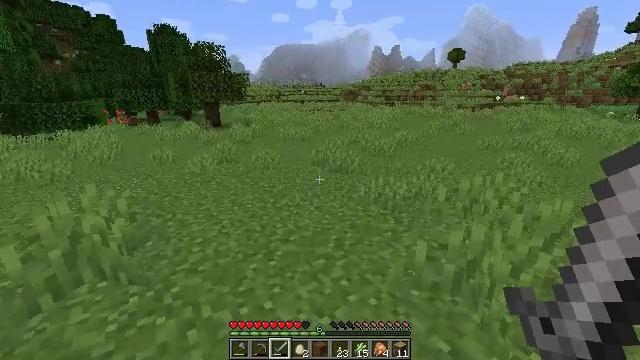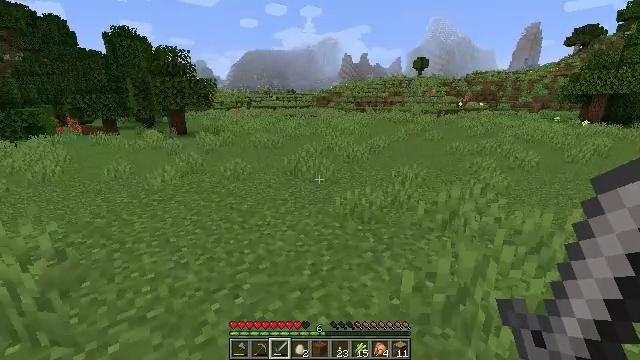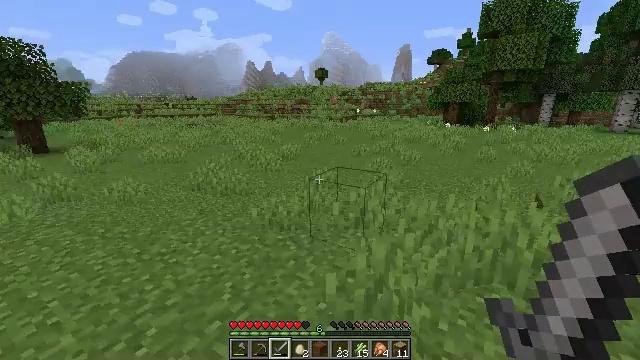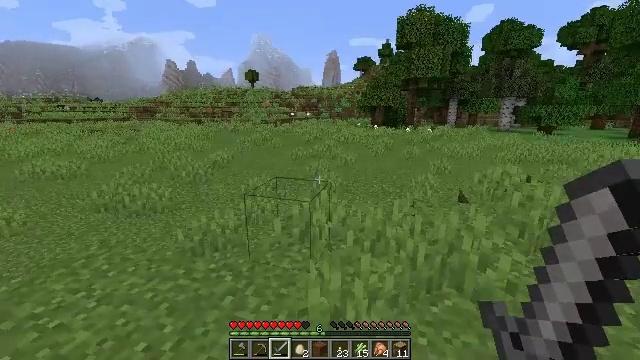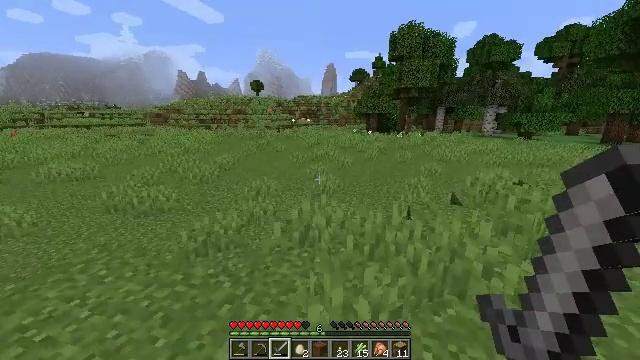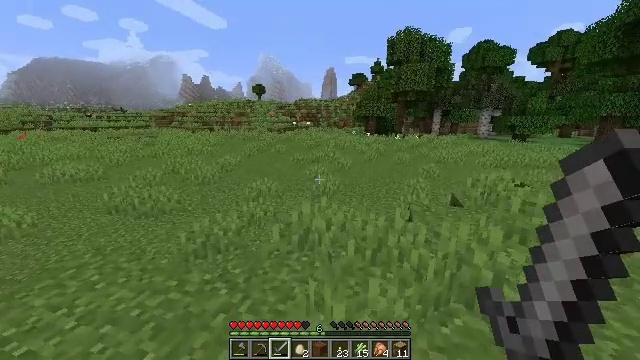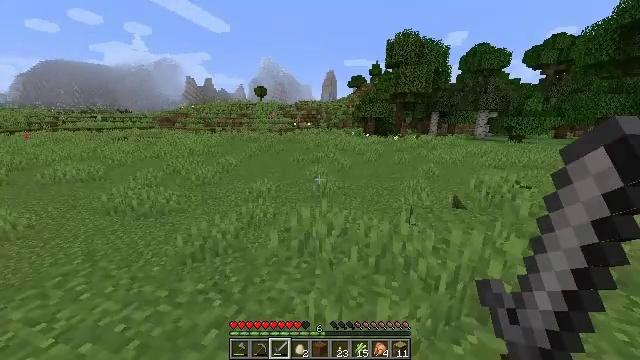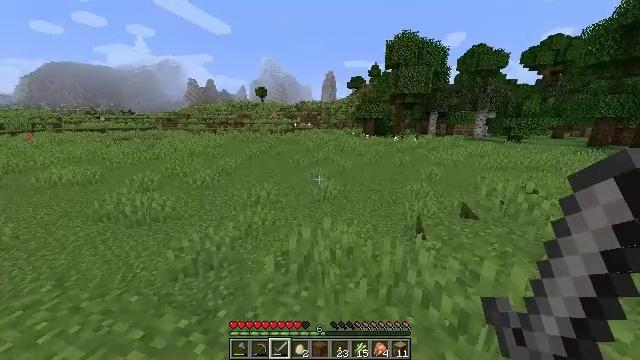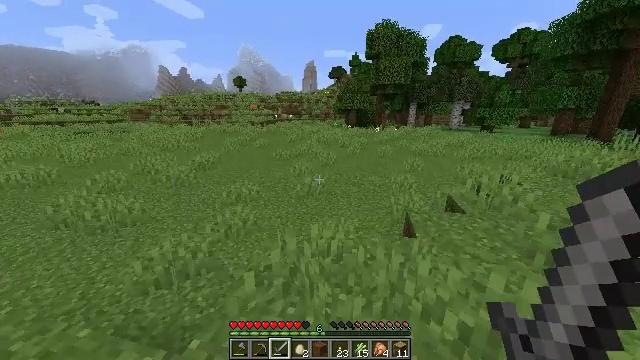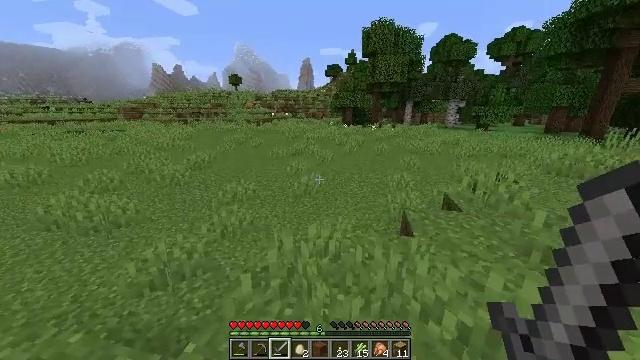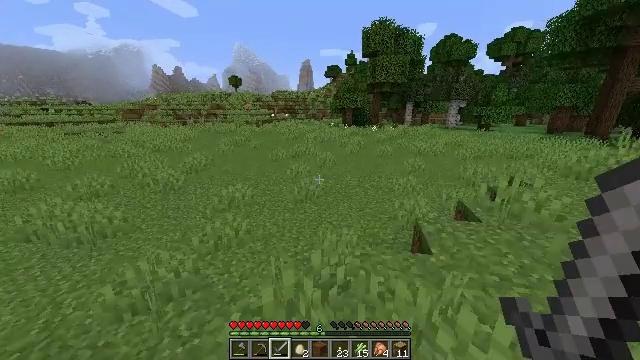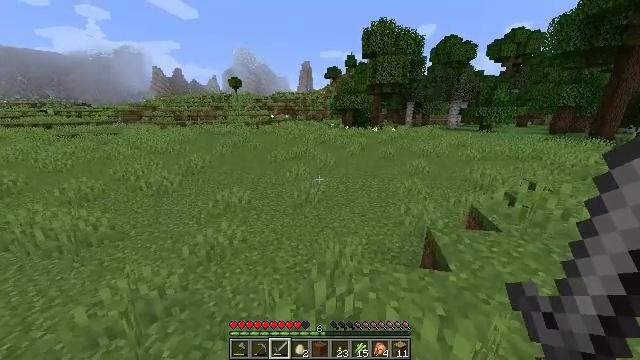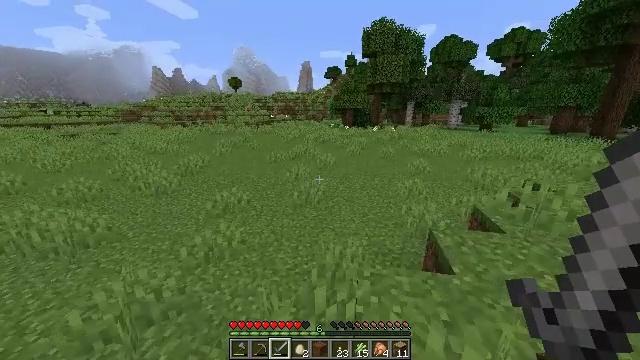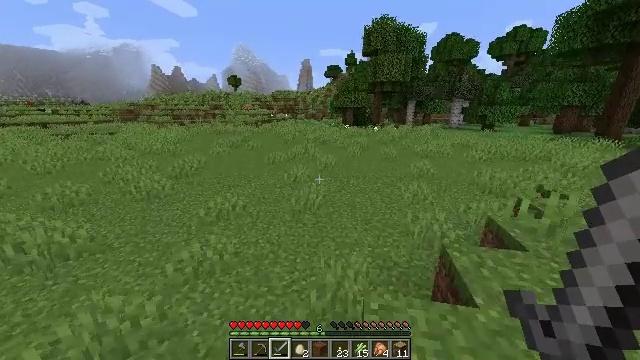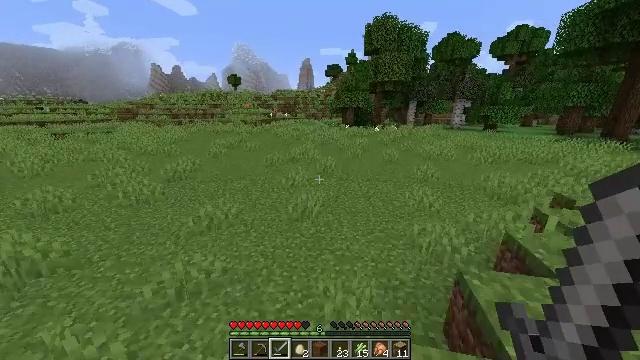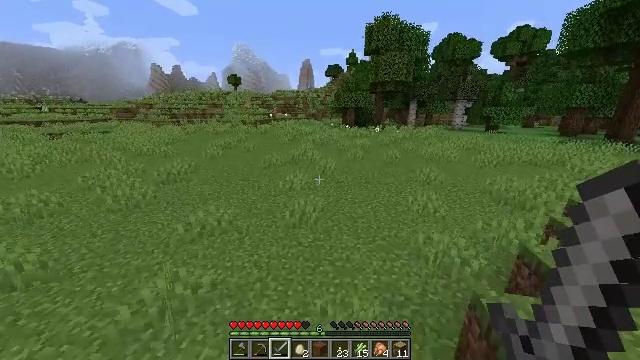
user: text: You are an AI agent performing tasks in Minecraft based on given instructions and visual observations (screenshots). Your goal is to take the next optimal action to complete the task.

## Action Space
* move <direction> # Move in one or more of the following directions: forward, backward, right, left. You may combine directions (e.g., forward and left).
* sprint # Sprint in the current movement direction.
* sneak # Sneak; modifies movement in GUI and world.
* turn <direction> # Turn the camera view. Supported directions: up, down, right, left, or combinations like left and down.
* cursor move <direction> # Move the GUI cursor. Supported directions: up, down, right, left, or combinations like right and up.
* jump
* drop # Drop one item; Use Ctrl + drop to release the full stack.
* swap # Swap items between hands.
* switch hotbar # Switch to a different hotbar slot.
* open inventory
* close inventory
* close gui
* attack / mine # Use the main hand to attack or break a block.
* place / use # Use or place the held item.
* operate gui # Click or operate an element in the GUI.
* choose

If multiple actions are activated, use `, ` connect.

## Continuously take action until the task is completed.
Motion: motion action
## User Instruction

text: Remove the lilac from its place.
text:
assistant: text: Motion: move forward, turn right and up
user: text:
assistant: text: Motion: move forward, turn right and up
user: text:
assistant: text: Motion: move forward, sprint, turn right
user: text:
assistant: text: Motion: move forward, sprint
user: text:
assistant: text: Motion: move forward, sprint
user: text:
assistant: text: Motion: move forward, sprint
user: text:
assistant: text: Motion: move forward, sprint
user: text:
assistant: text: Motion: move forward, sprint, turn right and down
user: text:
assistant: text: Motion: move forward, sprint
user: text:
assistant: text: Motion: move forward, sprint
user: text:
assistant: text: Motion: move forward, sprint
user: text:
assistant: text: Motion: move forward, sprint
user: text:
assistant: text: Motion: move forward, sprint
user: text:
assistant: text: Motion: move forward, sprint
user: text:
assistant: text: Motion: move forward, sprint
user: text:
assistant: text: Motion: move forward, sprint
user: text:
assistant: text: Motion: move forward, sprint
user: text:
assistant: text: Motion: move forward, sprint
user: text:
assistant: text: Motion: move forward, sprint, turn right and up
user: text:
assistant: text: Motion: move forward, sprint, turn right and up
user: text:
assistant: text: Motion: move forward, sprint
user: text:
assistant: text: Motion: move forward, sprint
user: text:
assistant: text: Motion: move forward, sprint
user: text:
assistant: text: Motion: move forward, sprint
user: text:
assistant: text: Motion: move forward, sprint
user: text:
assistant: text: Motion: move forward, sprint, turn left
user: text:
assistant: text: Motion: move forward, sprint, turn left
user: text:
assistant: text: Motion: move forward, sprint
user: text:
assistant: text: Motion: move forward, sprint
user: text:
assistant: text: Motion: move forward, sprint